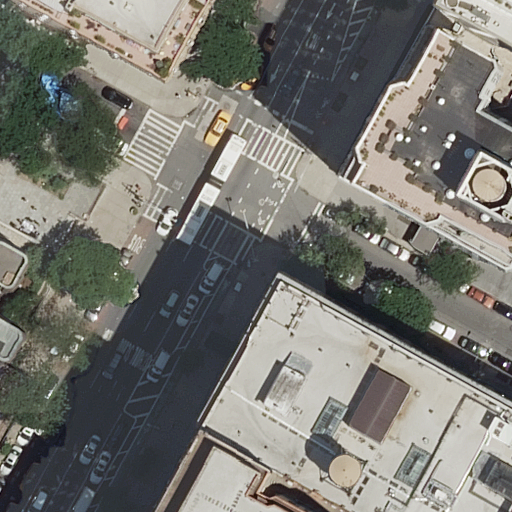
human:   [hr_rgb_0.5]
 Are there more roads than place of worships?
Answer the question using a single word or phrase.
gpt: yes

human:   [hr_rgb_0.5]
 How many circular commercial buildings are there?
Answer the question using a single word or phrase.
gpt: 0

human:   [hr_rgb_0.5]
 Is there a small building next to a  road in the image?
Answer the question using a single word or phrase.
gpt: yes

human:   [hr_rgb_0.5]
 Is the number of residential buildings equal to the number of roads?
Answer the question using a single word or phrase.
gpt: no

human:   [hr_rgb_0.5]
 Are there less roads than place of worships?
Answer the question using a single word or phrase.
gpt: no

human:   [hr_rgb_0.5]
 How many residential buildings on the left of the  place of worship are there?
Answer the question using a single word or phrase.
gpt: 1

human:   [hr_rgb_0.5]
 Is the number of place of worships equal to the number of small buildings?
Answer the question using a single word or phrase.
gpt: yes

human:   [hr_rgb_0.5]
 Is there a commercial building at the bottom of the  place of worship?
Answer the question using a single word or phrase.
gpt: no

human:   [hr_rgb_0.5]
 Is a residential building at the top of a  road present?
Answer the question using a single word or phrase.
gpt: yes

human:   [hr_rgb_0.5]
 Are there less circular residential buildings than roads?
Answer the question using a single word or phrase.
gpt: yes

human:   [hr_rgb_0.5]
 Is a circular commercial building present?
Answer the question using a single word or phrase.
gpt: no

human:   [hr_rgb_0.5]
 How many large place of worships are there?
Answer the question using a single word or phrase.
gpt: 0

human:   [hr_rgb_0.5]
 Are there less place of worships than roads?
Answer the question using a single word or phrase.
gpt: yes

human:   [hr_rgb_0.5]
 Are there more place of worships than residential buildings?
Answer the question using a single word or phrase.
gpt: no

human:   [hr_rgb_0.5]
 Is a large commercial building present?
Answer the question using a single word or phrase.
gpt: no

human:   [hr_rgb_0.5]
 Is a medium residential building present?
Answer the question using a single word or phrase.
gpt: yes

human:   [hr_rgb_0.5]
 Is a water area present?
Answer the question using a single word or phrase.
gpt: no

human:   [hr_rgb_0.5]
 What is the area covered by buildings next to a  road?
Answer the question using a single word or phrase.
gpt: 4287m2

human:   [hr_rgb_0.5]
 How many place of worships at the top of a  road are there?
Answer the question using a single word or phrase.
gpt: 0

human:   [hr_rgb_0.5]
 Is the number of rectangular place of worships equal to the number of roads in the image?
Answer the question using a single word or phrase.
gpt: no

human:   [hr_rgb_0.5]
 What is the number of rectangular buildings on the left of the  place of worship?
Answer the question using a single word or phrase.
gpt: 0

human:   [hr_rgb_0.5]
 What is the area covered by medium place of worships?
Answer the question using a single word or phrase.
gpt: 0m2

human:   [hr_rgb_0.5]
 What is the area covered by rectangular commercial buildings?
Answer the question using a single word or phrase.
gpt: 0m2

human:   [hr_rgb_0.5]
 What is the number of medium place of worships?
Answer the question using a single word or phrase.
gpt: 0

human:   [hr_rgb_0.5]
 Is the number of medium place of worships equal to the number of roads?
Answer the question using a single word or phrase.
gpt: no

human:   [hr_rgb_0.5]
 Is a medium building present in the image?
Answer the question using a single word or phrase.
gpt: yes

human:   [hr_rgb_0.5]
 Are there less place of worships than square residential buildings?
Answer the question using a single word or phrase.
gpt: no

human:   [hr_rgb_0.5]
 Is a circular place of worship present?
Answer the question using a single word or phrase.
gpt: no

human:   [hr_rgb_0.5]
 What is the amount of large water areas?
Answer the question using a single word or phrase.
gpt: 0

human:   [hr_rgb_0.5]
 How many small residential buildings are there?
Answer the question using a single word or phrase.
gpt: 0

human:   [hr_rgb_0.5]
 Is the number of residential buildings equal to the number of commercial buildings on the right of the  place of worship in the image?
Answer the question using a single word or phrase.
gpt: no

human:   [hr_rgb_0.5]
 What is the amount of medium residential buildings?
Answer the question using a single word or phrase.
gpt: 3

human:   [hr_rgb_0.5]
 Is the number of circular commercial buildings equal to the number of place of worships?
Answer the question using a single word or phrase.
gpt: no

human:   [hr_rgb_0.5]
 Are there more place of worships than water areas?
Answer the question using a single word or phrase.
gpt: yes

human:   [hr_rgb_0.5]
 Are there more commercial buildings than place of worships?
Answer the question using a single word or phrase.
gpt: no

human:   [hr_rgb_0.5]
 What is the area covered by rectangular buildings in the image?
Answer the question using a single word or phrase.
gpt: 676m2